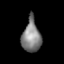
Tissue: lung
Cell type: Epithelial cells
Senescence score: 0.1771
Nuclear area (px): 593
Mean DAPI intensity: 128.673